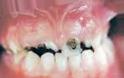
Condition: Caries